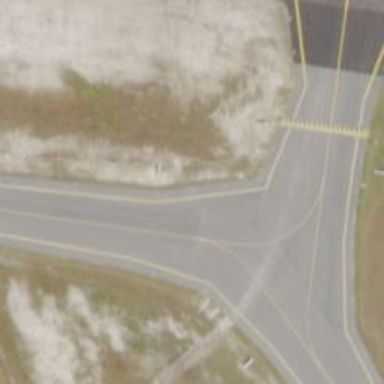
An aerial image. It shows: View of taxiway at the airport.